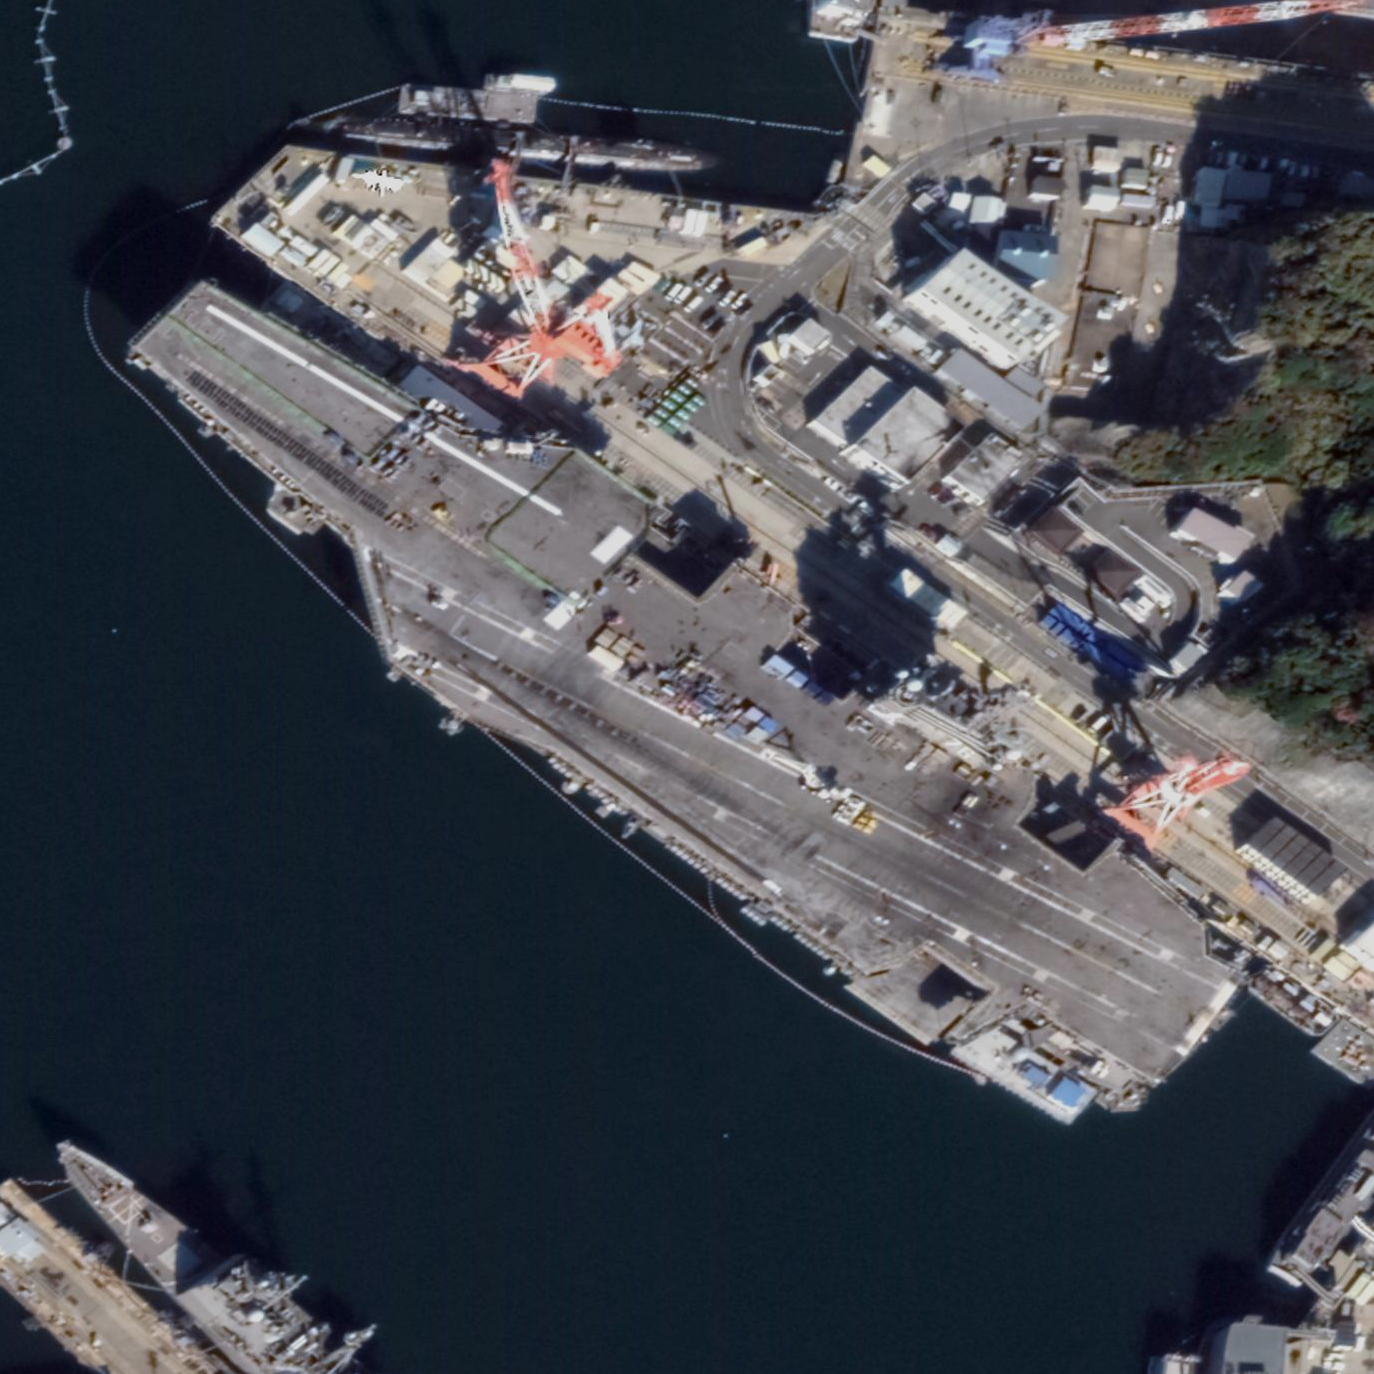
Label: aircraft_carrier